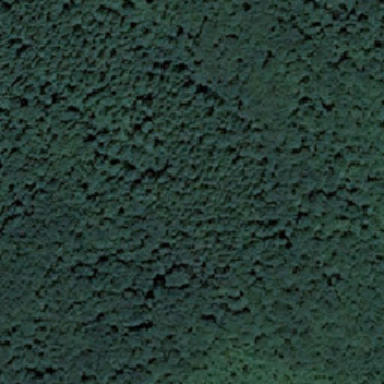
The forest is very dense and hardly penetrates light .